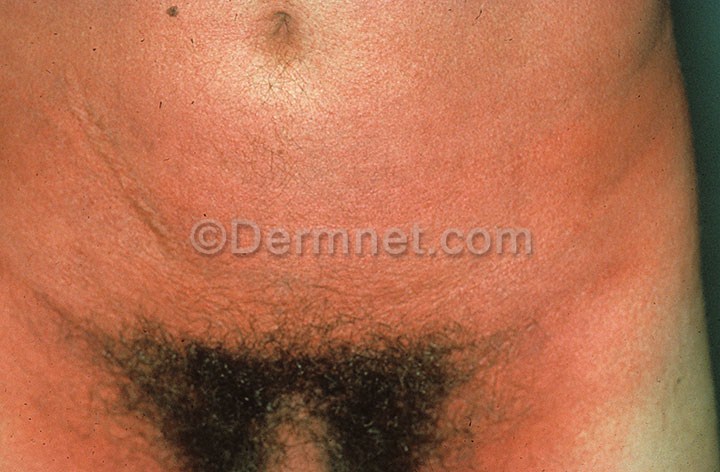
Disease: Exanthems and Drug Eruptions